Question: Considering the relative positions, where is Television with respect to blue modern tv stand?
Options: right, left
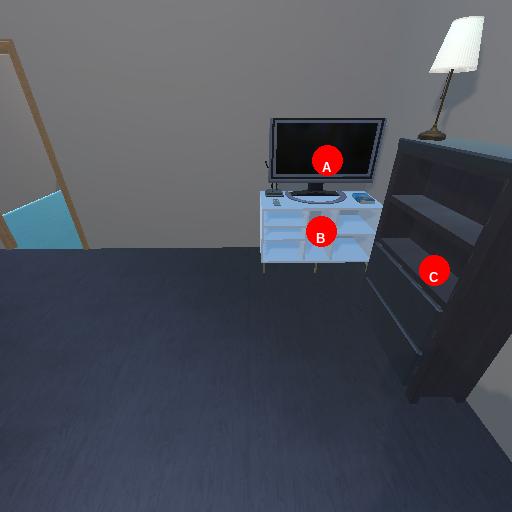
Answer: right